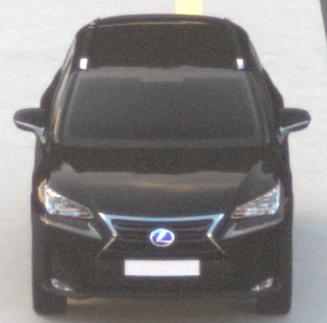
Make: Lexus
Model: NX 300h
Detailed model: NX (AZ1)
Model produced from: 2017/11
Model produced until: 2018/08
Doors: 5
Color: black
Road condition: dry road
Daytime: sunrise or sunset
Contrast: low contrast